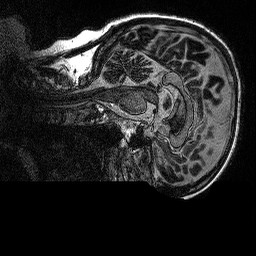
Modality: MP2RAGE
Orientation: sagittal
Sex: female
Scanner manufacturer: siemens
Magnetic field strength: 3 T
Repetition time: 5 s
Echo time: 0.00292 s